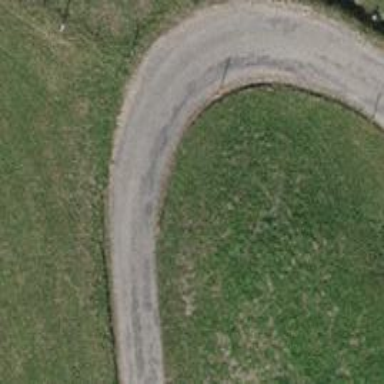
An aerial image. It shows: Paved residential road.